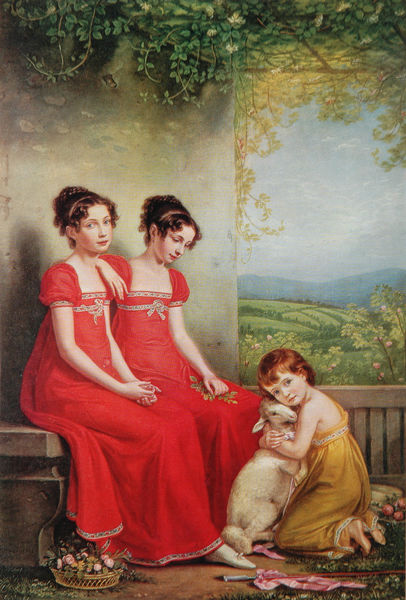
Titel: Elisabeth, Amalie und Caroline - Prinzessinnen von Bayern
Künstler: Joseph Stieler
Institution: Privatbesitz
Schlagwörter: baum, berg, blau, blätter, fuß, gemälde, hand, himmel, nackt, wolken, frauen, gelb, grün, landschaft, mädchen, ocker, ausschnitt, blume, blumen, braun, damen, frau, frisur, hut, kleid, kleider, licht, orange, weiss, ausblick, blick, gürtel, haus, hund, obst, park, rose, rosen, rot, tier, wiese, wolke, zaun, malerei, schleife, gesichter, jung, wand, arm, arme, augen, band, falten, inkarnat, messer, stein, ärmel, bild, hände, porträt, ast, feld, felder, horizont, hügel, natur, strauch, zweige, brüstung, gewand, haare, sitzend, drei, familie, kind, personen, blatt, pflanzen, schleifen, borte, brünett, lippen, locke, locken, rosa, wald, kinder, stock, garten, ranken, fell, landschft, aussicht, balkon, lächeln, terrasse, äpfel, füße, sommer, umarmung, ballerina, schuhe, stab, leine, berge, gebirge, mauer, hecke, idylle, bank, haarband, wein, korb, strauss, geländer, junge, knie, blumenstrauss, geschwister, schwestern, pink, spiel, umarmen, barfuss, schulterfrei, veranda, lamm, schaf, zweig, idyll, schwert, knien, fraue, schuh, schwester, ranke, schmusen, biedermeier, efeu, armfrei, hain, baeume, ballustrade, hirtenstab, empire, körbchen, bänder, süss, hirte, ziege, doppelt, laube, blumenkorb, steinbank, rosenhecke, hecken, pergola, liebkosen, borten, kuscheln, gleich, zwilling, zwillinge, ähnlich, empirekleid, empirekleider, haarbänder, kirschrot, knallrot, schäfchen, sock, zwillingsschwestern, ähnlichkeit, identisch, buesche, straeucher, zwillinge in rotem kleid